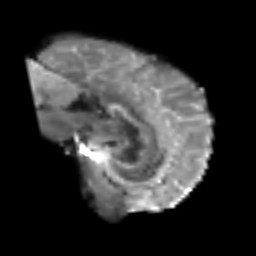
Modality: T2w
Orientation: sagittal
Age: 54
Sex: male
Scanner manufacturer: siemens
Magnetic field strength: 3 T
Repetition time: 6.1 s
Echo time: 0.101 s